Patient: sex M, age 69
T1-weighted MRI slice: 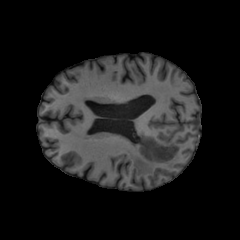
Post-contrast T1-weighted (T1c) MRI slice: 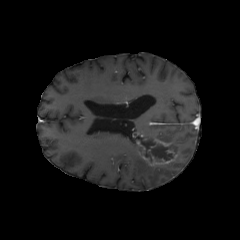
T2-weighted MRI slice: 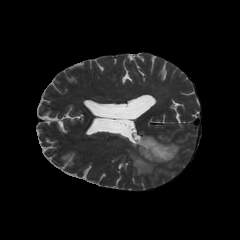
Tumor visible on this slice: yes
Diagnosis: Glioblastoma, IDH-wildtype
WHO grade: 4